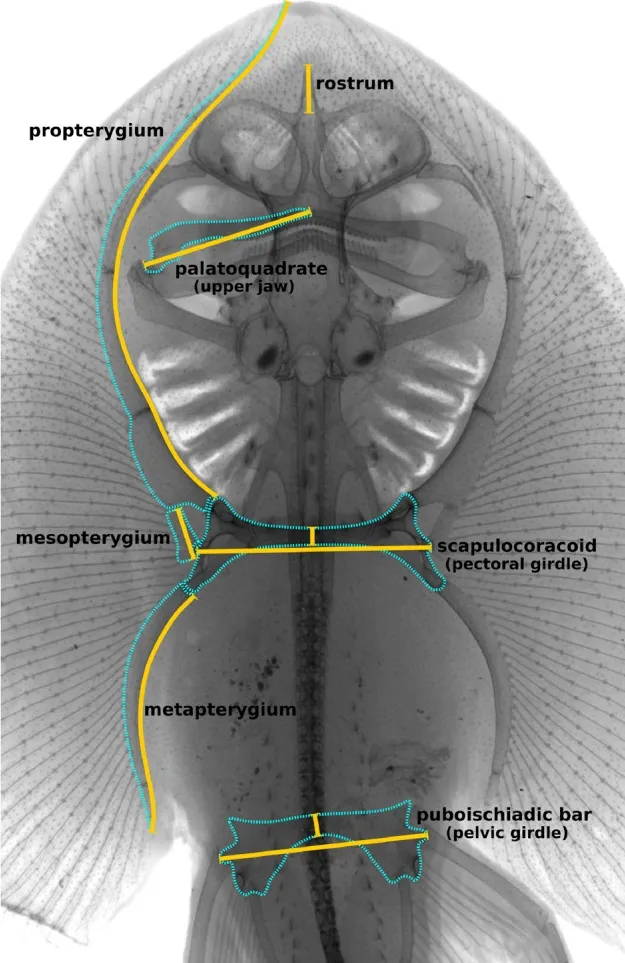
Measurements made on endoskeletal traits in F. plutonia (yellow lines).
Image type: radiology (mri)